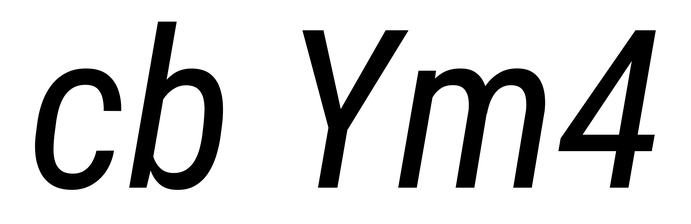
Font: Roboto-Italic_Condensed_Italic